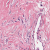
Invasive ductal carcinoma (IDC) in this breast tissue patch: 0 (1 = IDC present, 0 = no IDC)